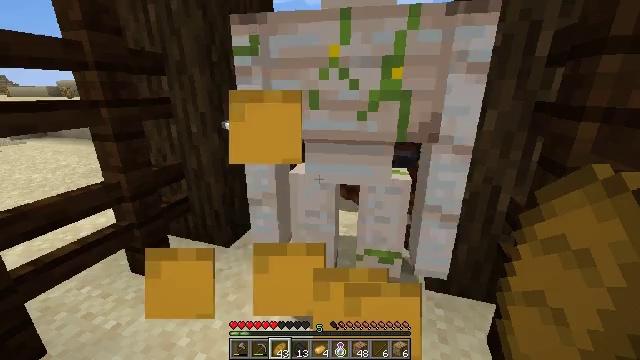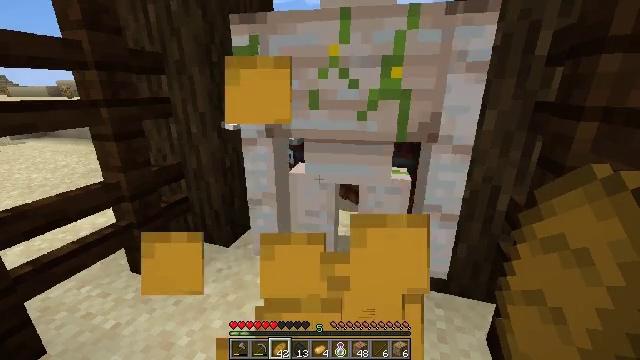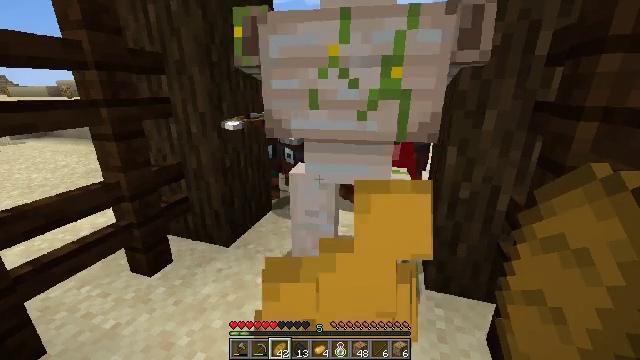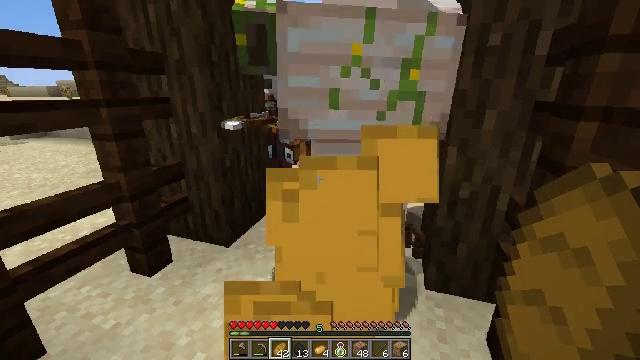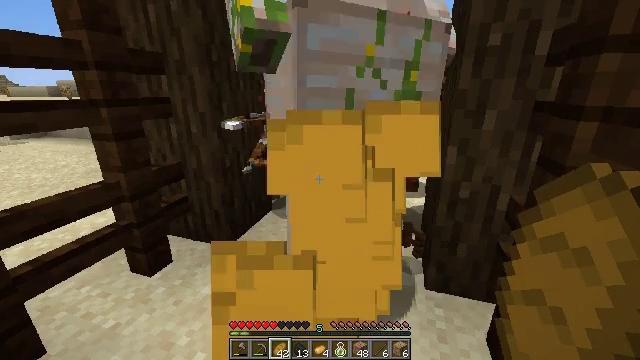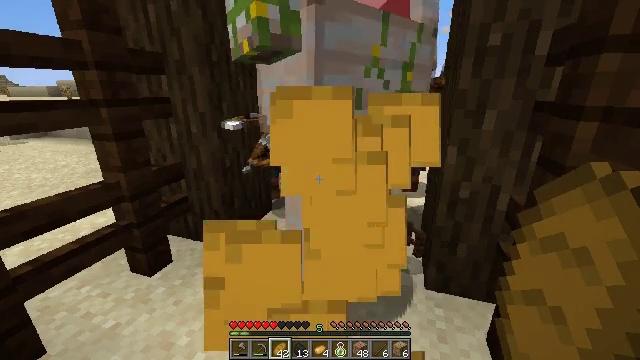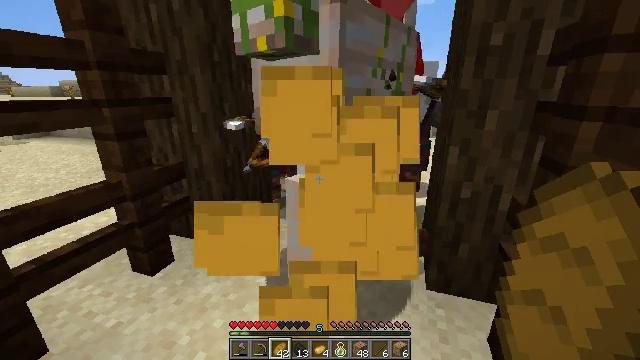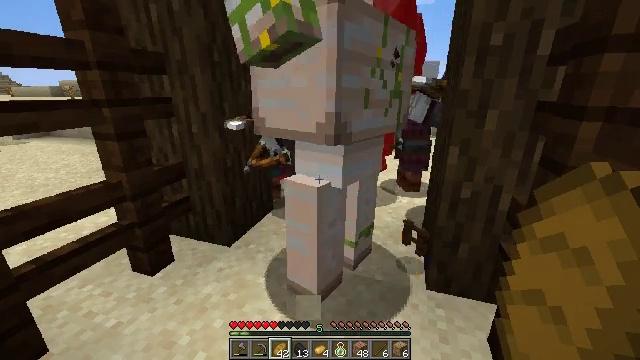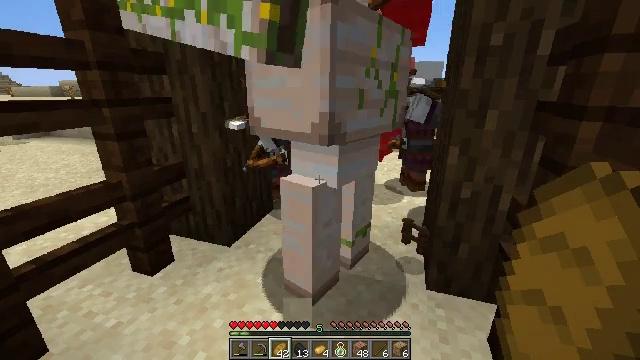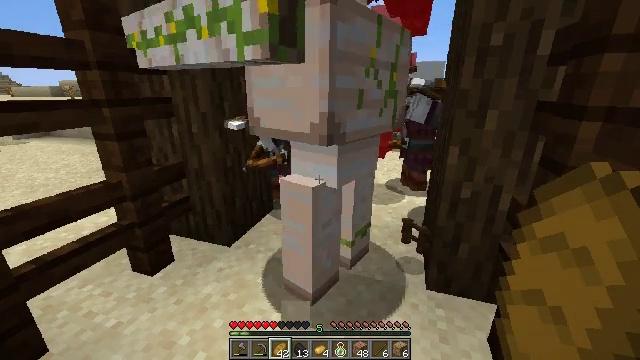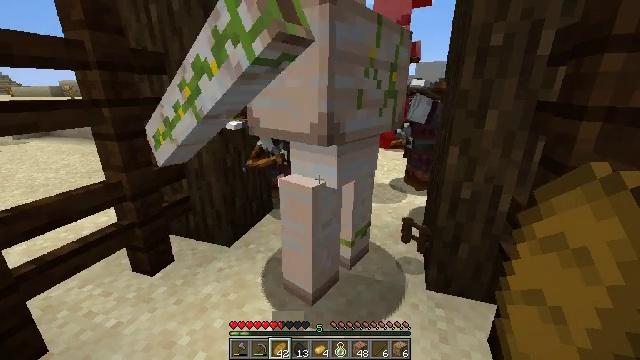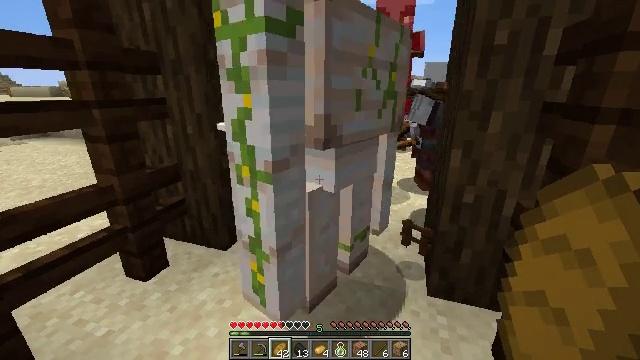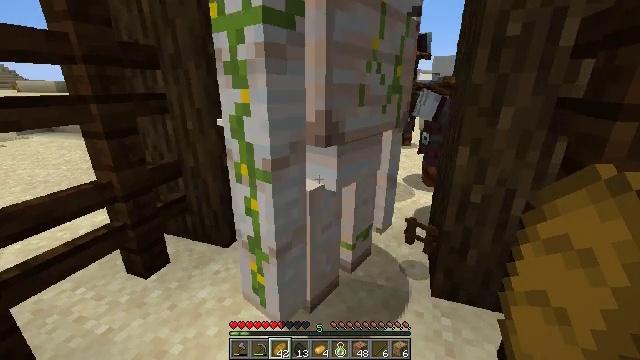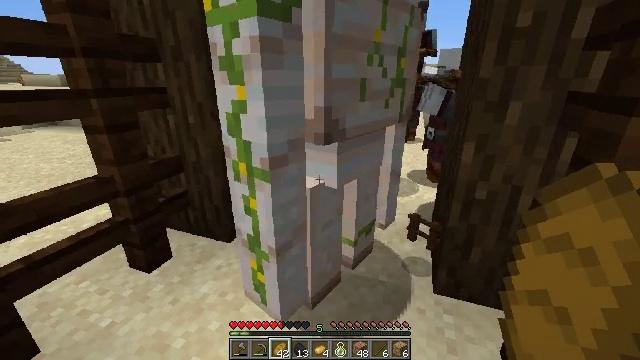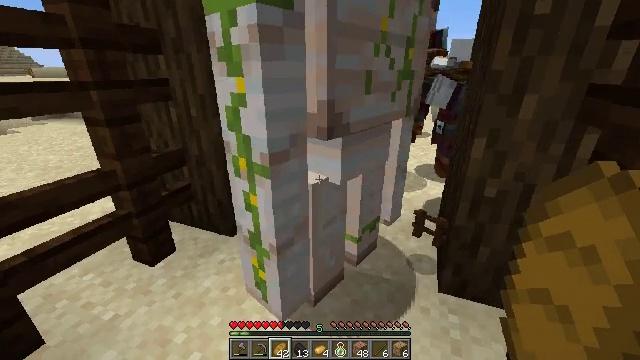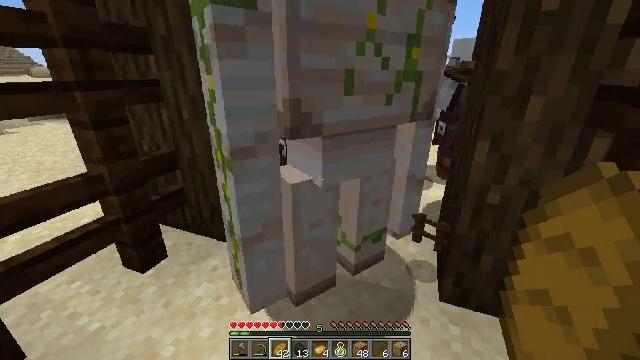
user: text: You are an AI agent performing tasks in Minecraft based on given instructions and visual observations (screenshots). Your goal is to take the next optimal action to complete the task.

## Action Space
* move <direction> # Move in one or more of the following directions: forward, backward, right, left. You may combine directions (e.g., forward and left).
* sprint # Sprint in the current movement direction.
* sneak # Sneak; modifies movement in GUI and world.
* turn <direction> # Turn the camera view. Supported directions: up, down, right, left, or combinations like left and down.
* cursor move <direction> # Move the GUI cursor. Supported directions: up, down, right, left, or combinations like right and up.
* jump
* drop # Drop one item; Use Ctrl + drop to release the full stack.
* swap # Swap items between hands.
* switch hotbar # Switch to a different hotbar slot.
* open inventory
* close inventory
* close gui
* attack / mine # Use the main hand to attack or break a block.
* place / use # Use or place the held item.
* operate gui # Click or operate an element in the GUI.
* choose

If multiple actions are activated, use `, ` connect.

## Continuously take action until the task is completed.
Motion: motion action
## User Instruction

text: Gather materials from the dark oak fence.
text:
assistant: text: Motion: use / place
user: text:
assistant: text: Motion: use / place
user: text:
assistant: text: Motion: use / place
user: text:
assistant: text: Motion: use / place
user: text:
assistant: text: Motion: use / place
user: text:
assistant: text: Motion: use / place
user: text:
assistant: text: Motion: use / place
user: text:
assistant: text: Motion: use / place
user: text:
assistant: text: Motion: use / place
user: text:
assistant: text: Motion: move right, use / place
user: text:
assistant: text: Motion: move right, use / place
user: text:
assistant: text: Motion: move right, turn down, use / place
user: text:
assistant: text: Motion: move right, turn down, use / place
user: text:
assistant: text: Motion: move right, turn left and down, use / place
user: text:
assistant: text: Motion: no_op
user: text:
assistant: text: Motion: no_op
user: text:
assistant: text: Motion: no_op
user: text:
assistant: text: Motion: no_op
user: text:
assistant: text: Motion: turn left
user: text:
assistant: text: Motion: turn left and up
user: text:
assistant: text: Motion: turn left and up
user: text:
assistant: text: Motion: no_op
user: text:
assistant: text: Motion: no_op
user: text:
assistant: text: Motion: no_op
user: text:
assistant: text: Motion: turn up
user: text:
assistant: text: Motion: no_op
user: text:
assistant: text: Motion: no_op
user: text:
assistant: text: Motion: no_op
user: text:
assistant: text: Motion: no_op
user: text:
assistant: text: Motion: no_op